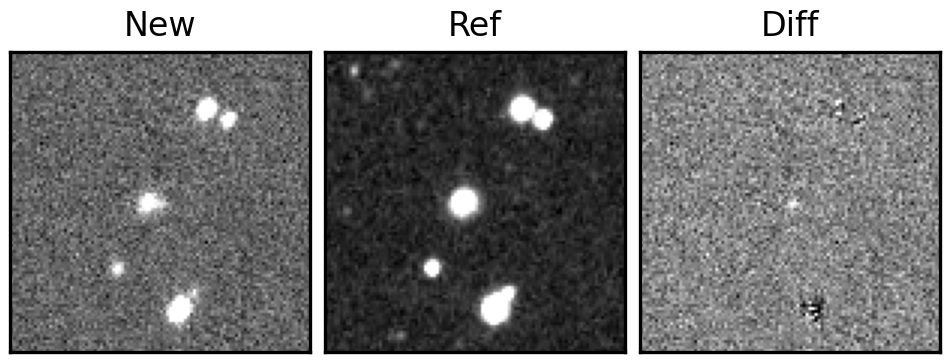
Label: real